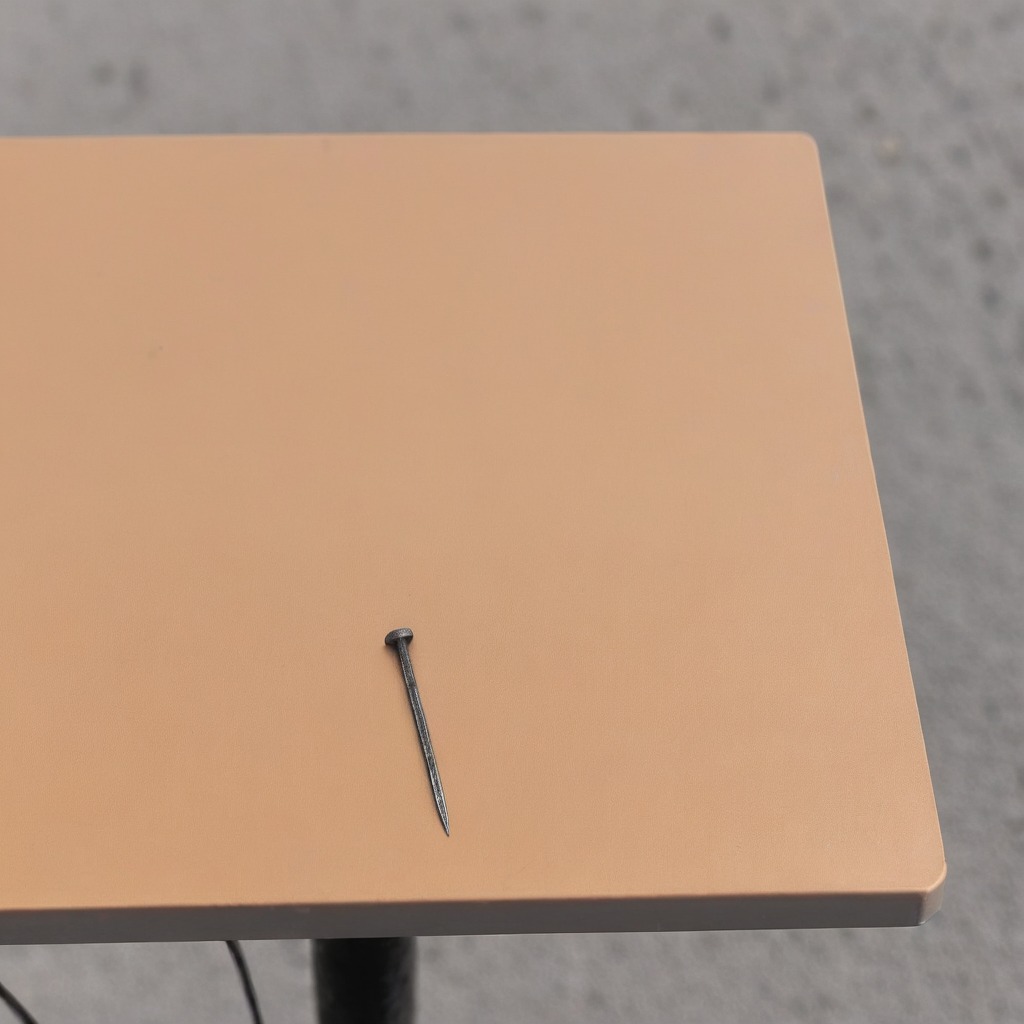
A nail is lying on the table.